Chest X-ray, PA view. Patient: 21 years old, sex M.
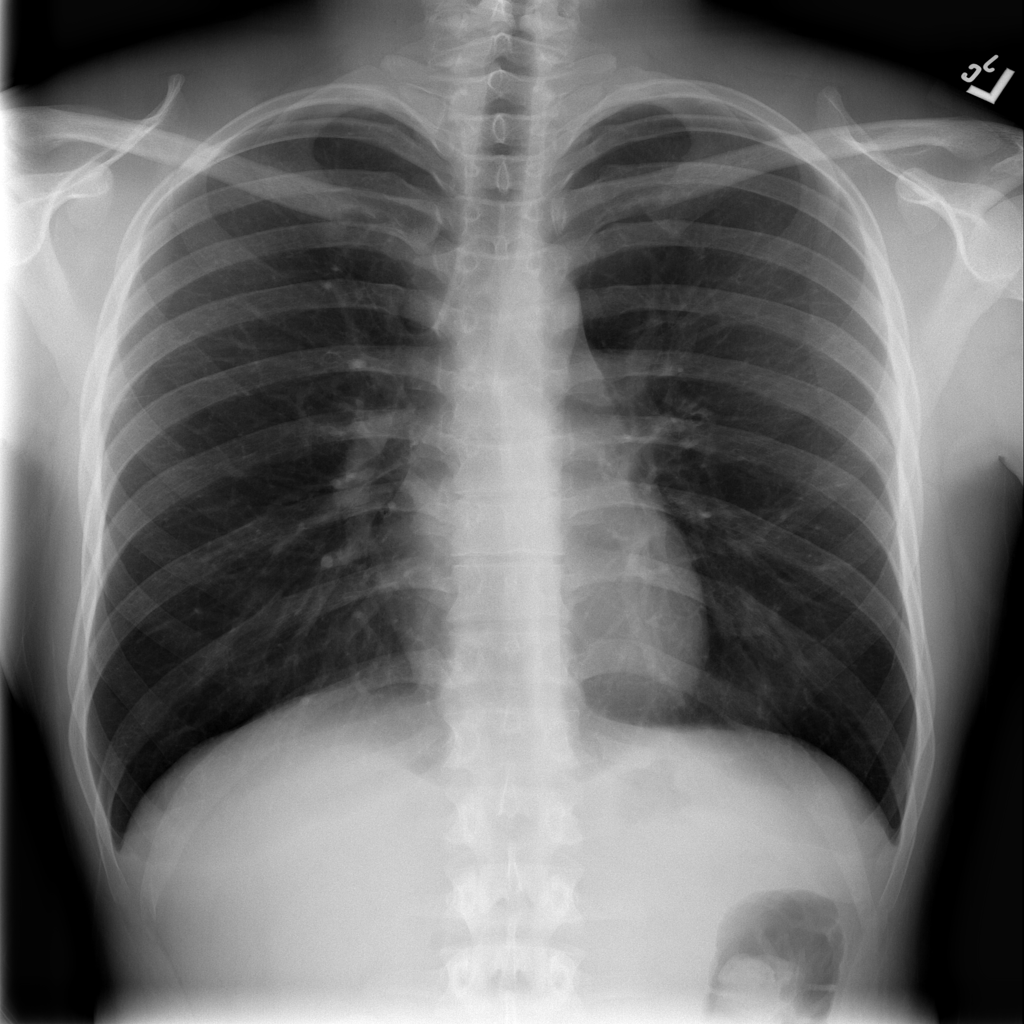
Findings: No Finding